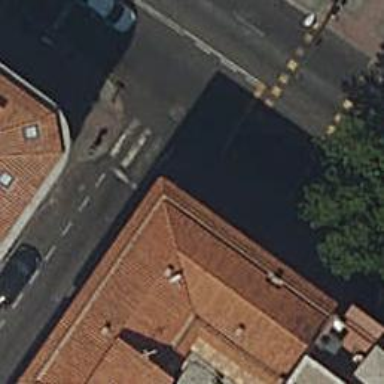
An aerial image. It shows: Furniture shop.